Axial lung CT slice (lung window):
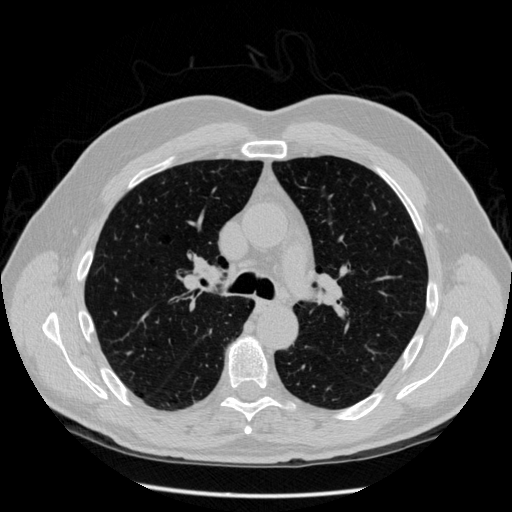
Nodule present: no